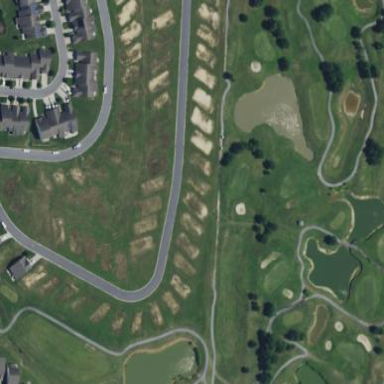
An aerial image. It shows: Golf course surrounded by greenery.